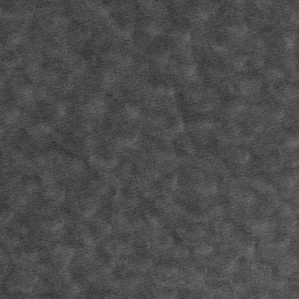
Label: frost